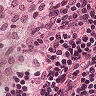
Metastatic tissue present: no